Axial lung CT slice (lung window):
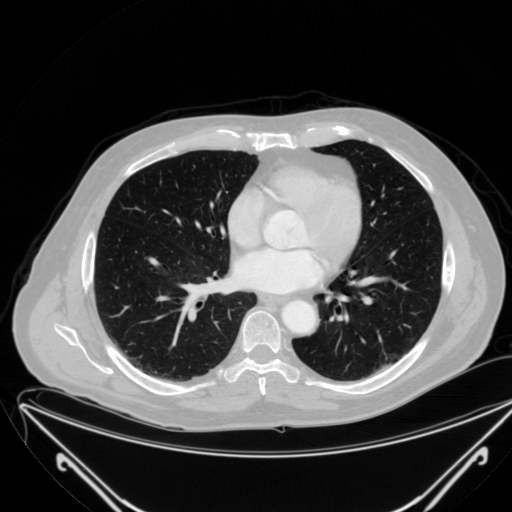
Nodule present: no